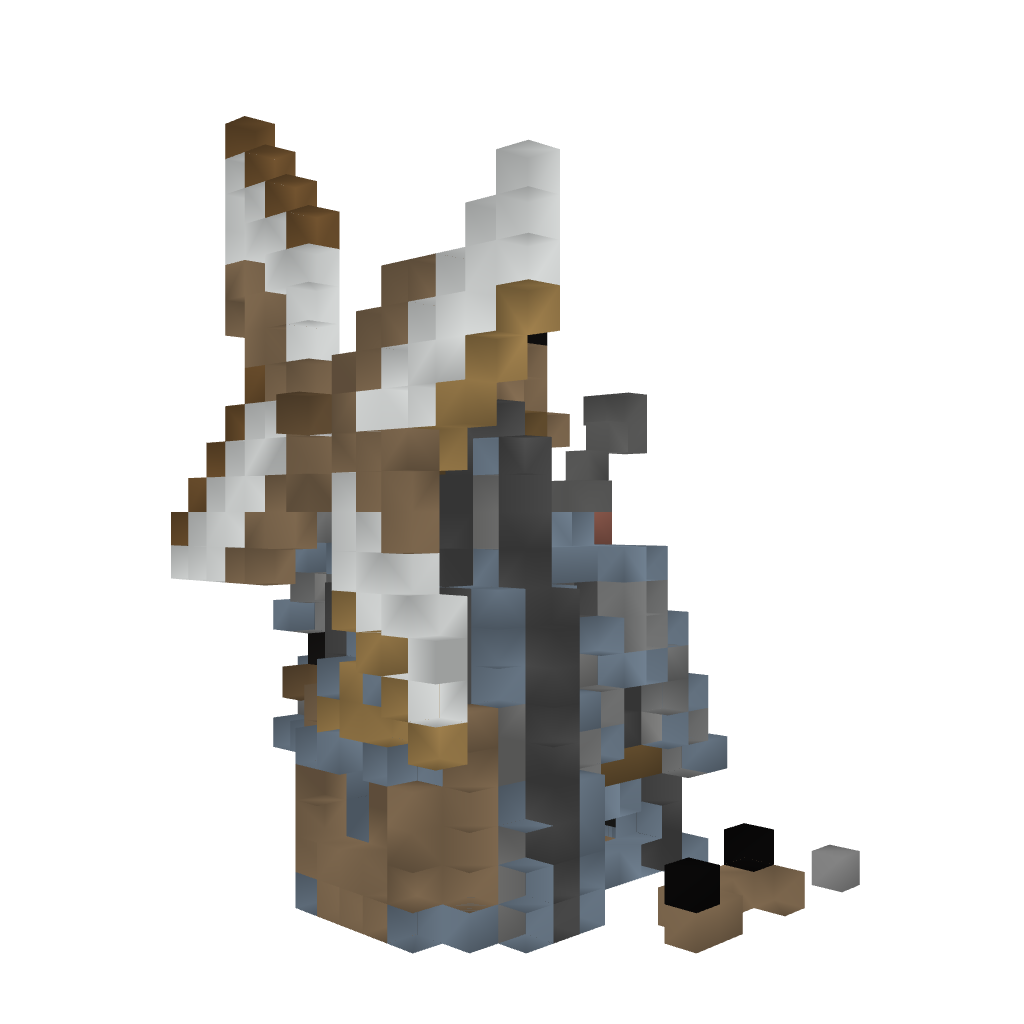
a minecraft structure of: Estate